Brain MRI, t1w sequence, axial 2D slice.
Patient: age 21, sex F, weight 78 kg, height 1.78 m
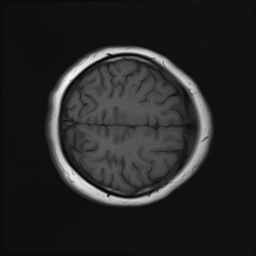